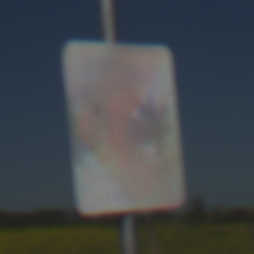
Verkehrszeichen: RichtungstafelnInKurvenKleinRechts
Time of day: MorningAfternoon
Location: Outdoor (RoadRail)
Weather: Clear
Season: NotSpecified
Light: Natural